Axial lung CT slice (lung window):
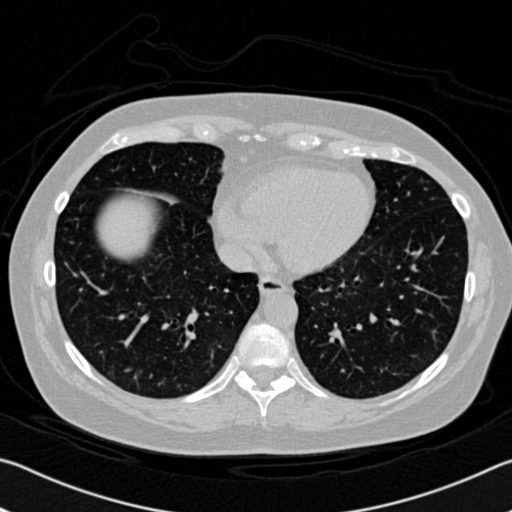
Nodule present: no